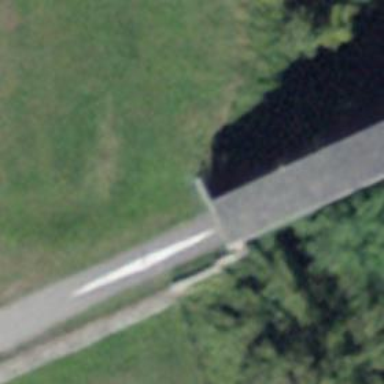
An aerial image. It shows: Bridge for cycleway.